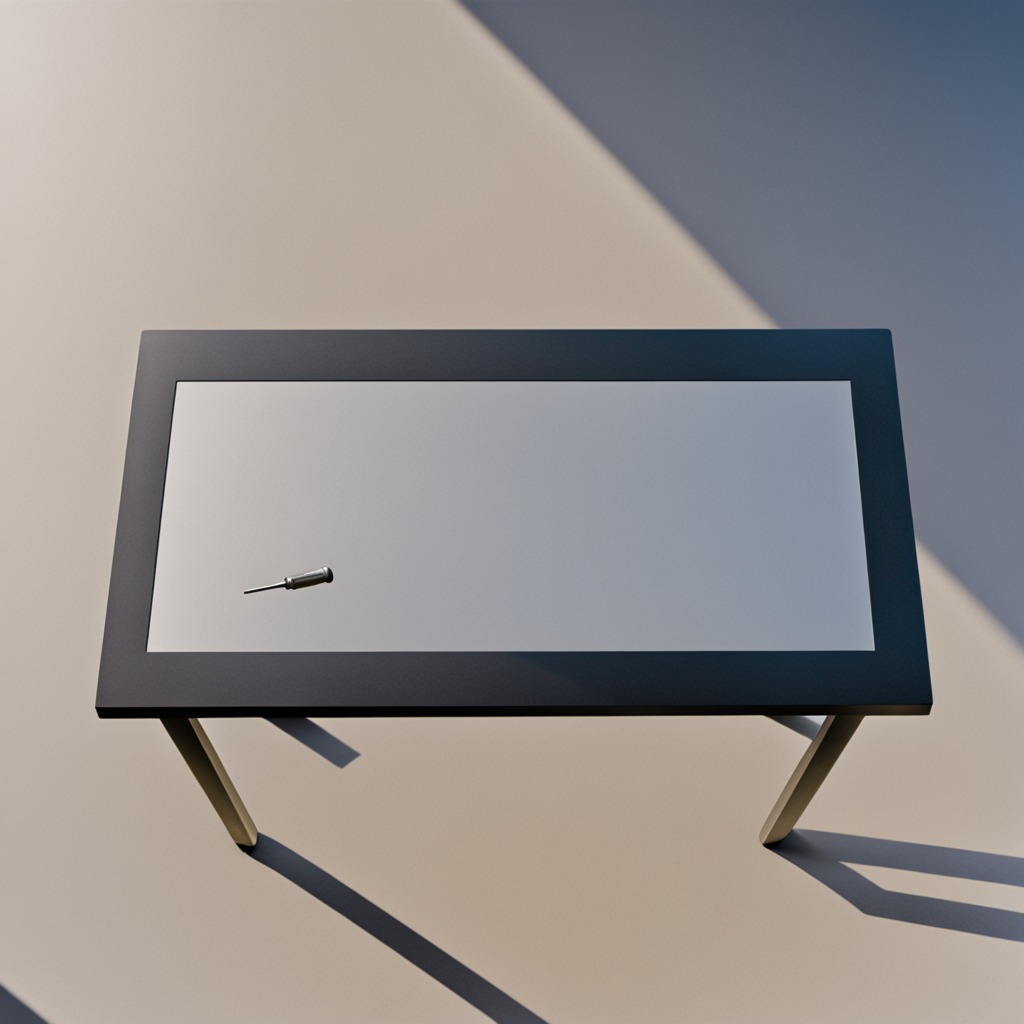
A screwdriver is lying on the table in a temporary outdoor tool station.